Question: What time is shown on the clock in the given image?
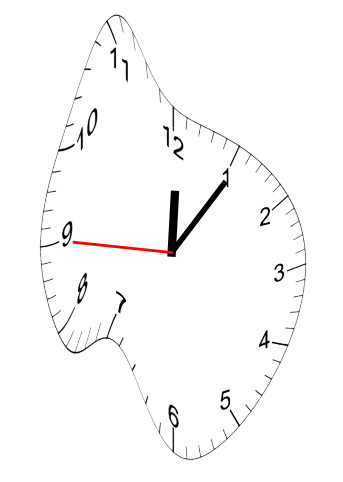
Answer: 12:05:45